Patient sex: M
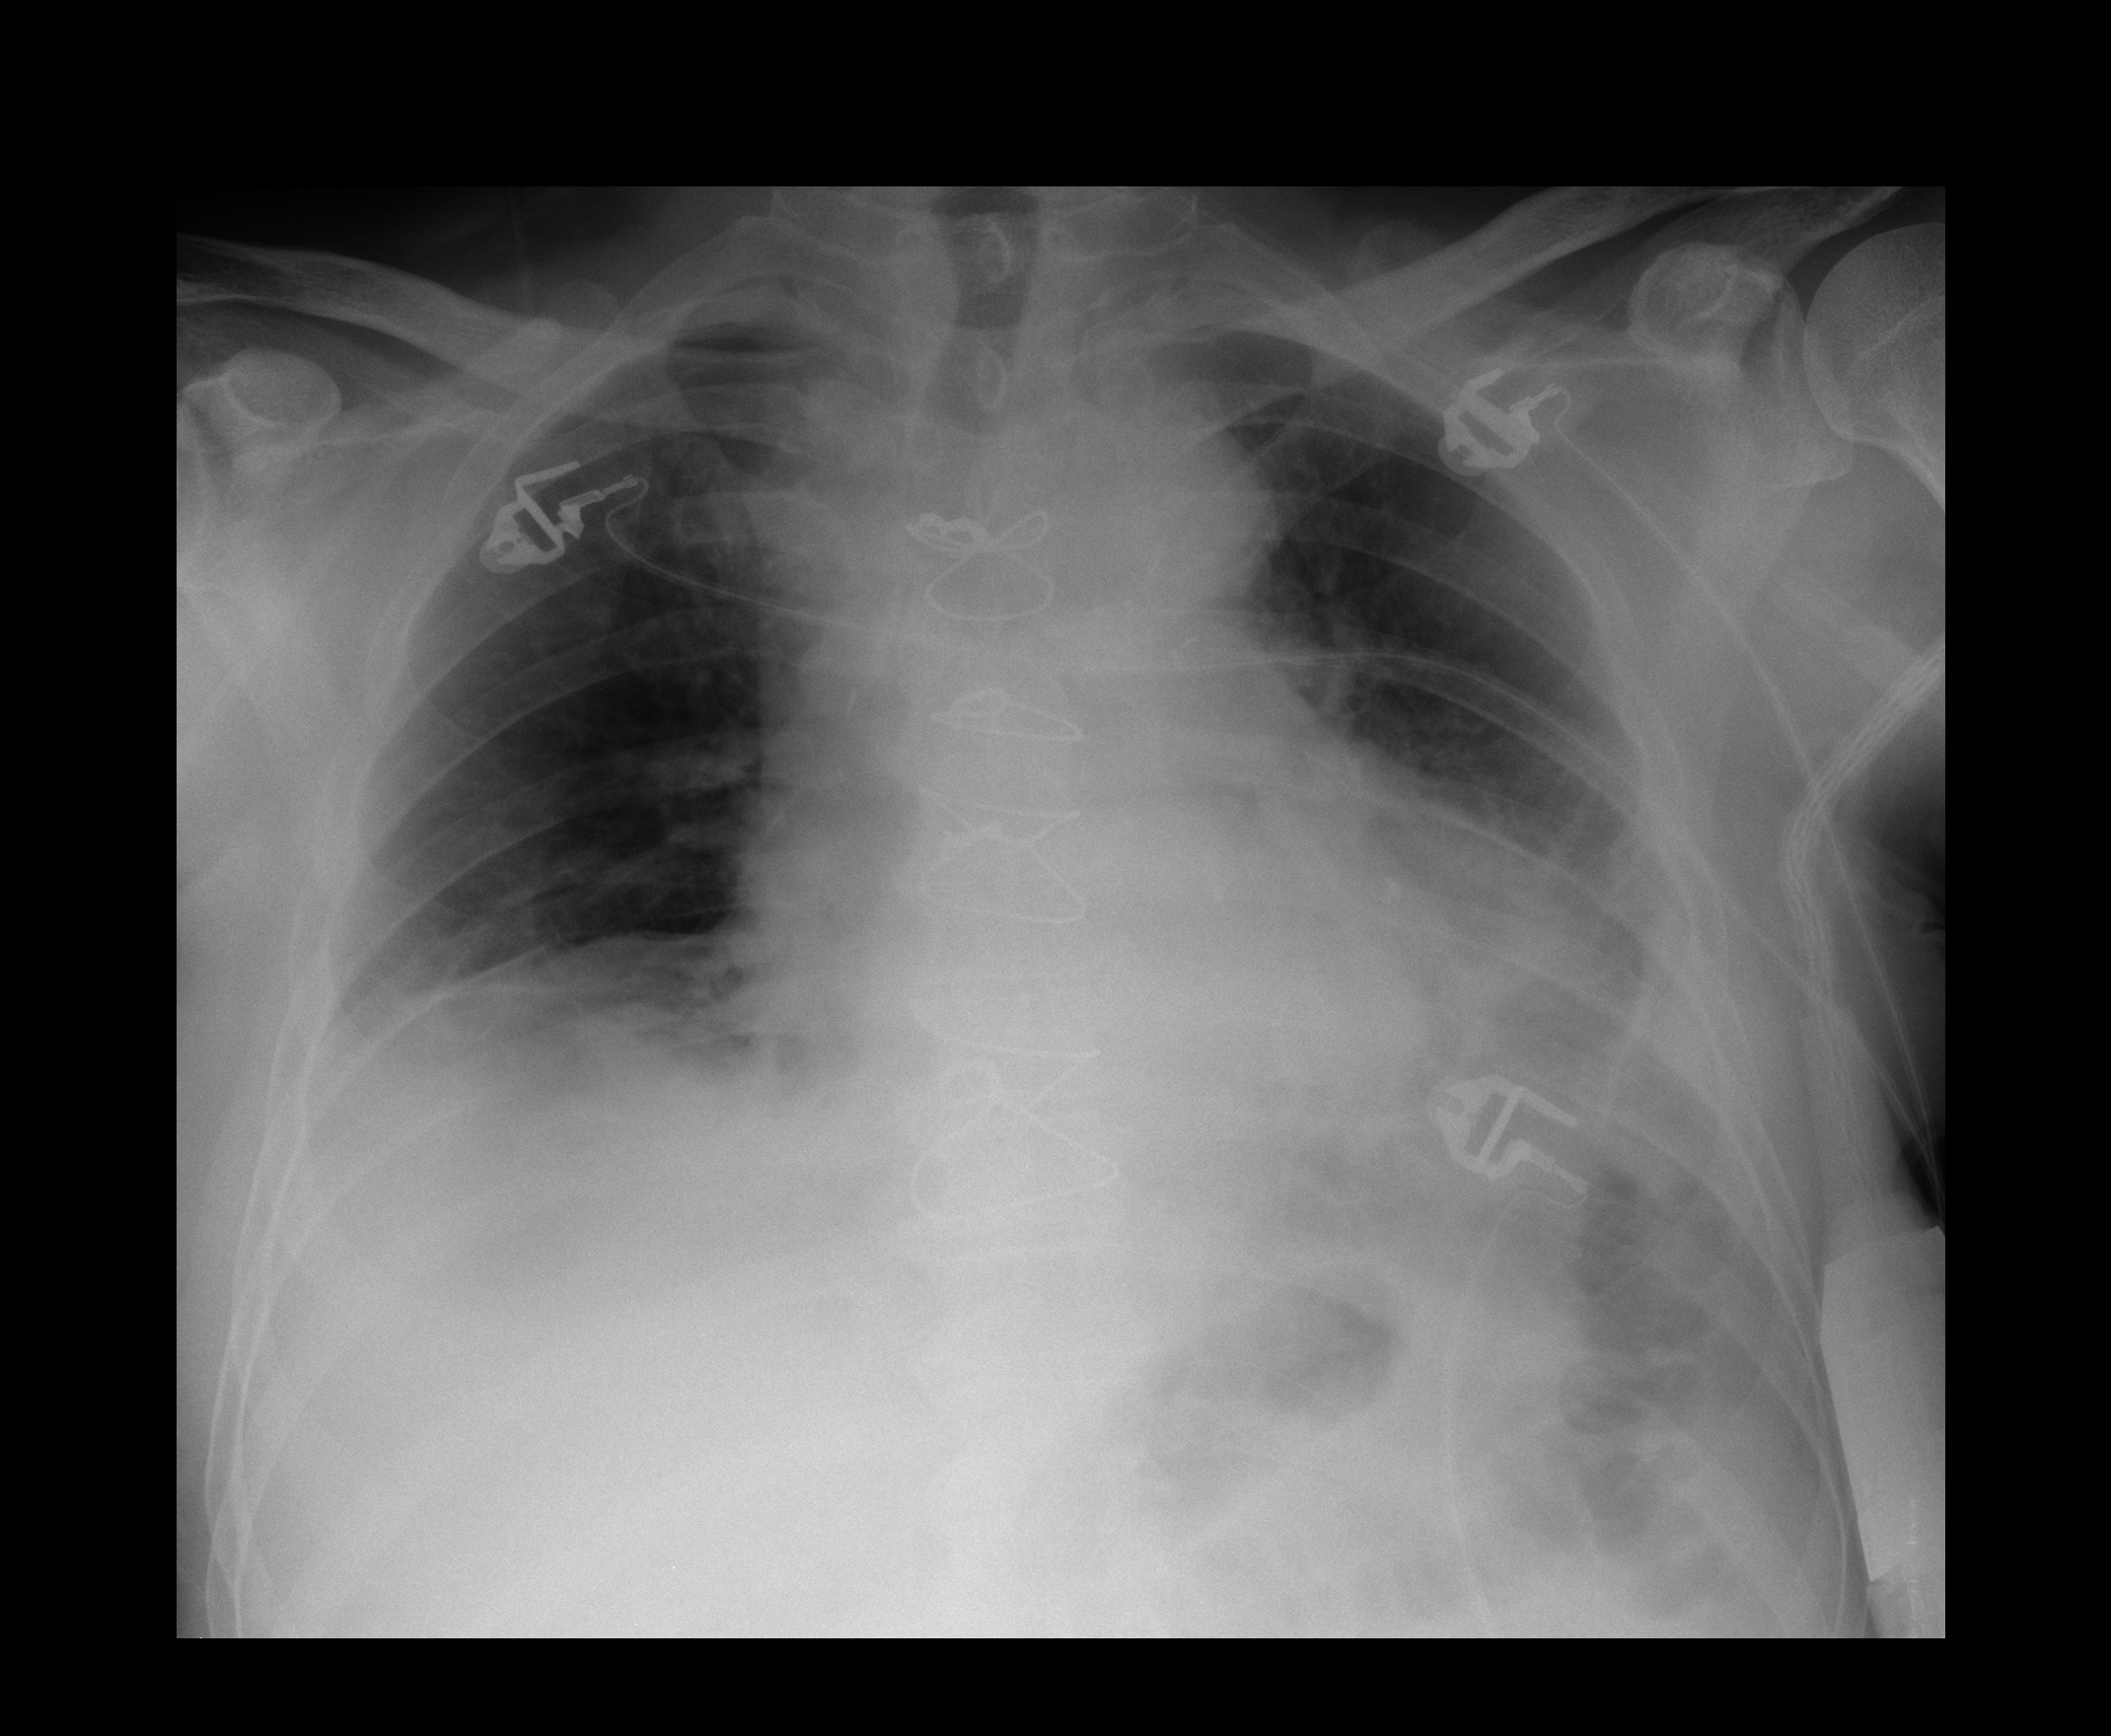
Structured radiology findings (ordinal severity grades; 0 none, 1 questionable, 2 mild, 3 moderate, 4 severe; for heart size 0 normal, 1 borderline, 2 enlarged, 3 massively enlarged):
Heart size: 2
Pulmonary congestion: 2
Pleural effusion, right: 2
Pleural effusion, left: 2
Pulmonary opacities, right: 0
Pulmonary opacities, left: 3
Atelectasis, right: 1
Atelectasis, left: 3